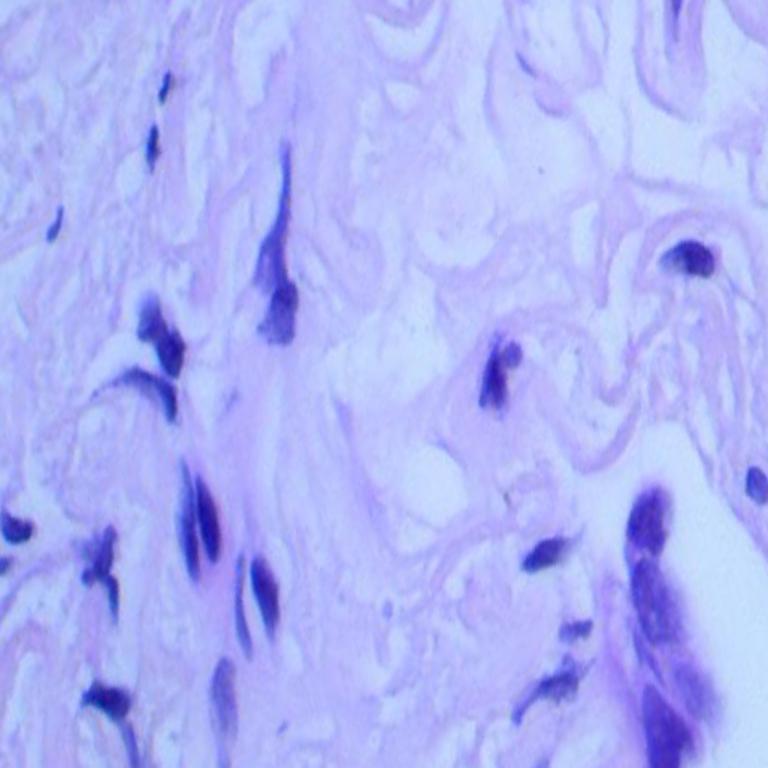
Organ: lung
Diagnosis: adenocarcinomas